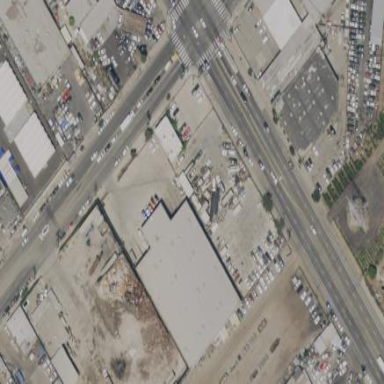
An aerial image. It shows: Warehouse building.